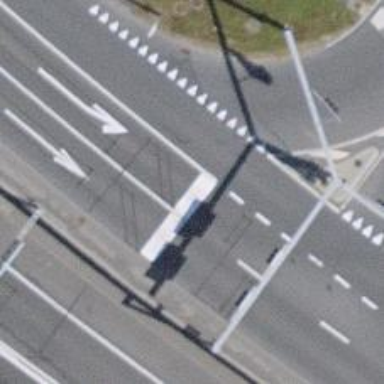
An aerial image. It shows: Road with traffic signals controlling the flow of traffic.